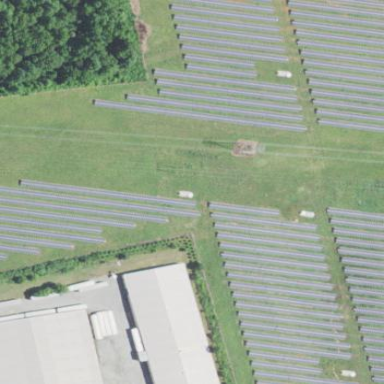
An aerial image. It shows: Solar power plant enclosed by fence. The plant generates electricity using photovoltaic technology.